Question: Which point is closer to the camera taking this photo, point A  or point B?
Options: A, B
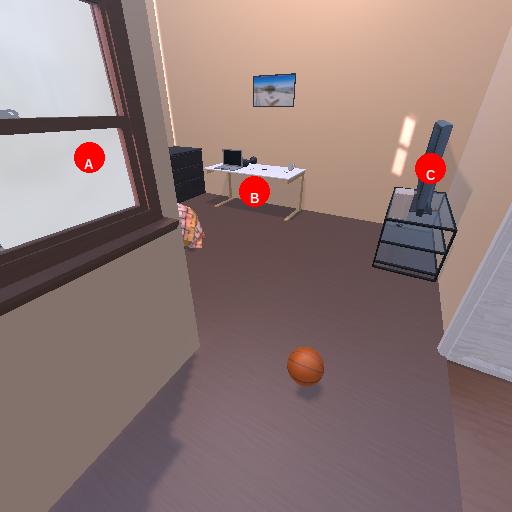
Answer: A